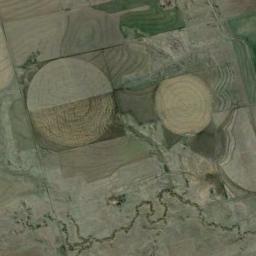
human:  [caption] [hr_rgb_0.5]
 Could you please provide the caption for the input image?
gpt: There is a large circular field in the upper left corner .

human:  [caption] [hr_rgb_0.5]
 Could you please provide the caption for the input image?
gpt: Two light earthy and tan mixed circular farmland .

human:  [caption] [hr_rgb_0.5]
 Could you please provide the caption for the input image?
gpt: A larger khaki circular farmland and a smaller khaki circular farmland are on the wasteland and a river goes through the wasteland .

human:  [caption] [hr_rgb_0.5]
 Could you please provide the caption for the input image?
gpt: There are some bare circle farmland in the bare land .

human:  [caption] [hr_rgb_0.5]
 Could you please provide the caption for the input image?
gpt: There are two circular farmlands of different sizes .